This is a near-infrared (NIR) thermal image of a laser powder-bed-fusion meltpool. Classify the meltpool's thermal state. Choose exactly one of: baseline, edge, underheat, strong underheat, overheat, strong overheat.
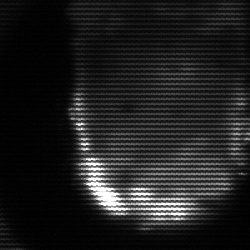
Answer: baseline